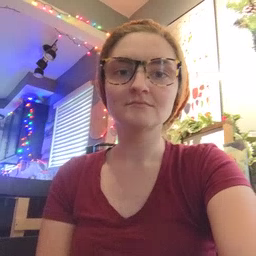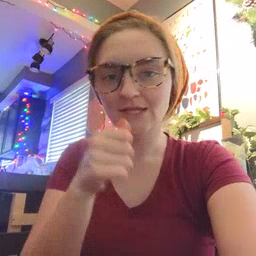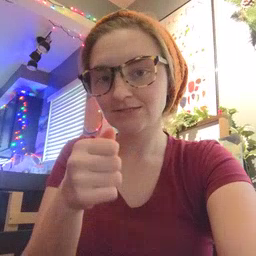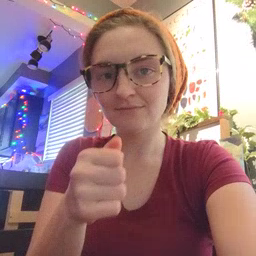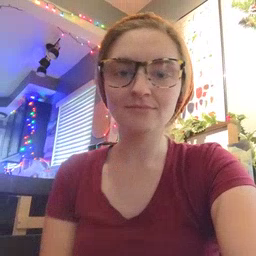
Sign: hide